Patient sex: M
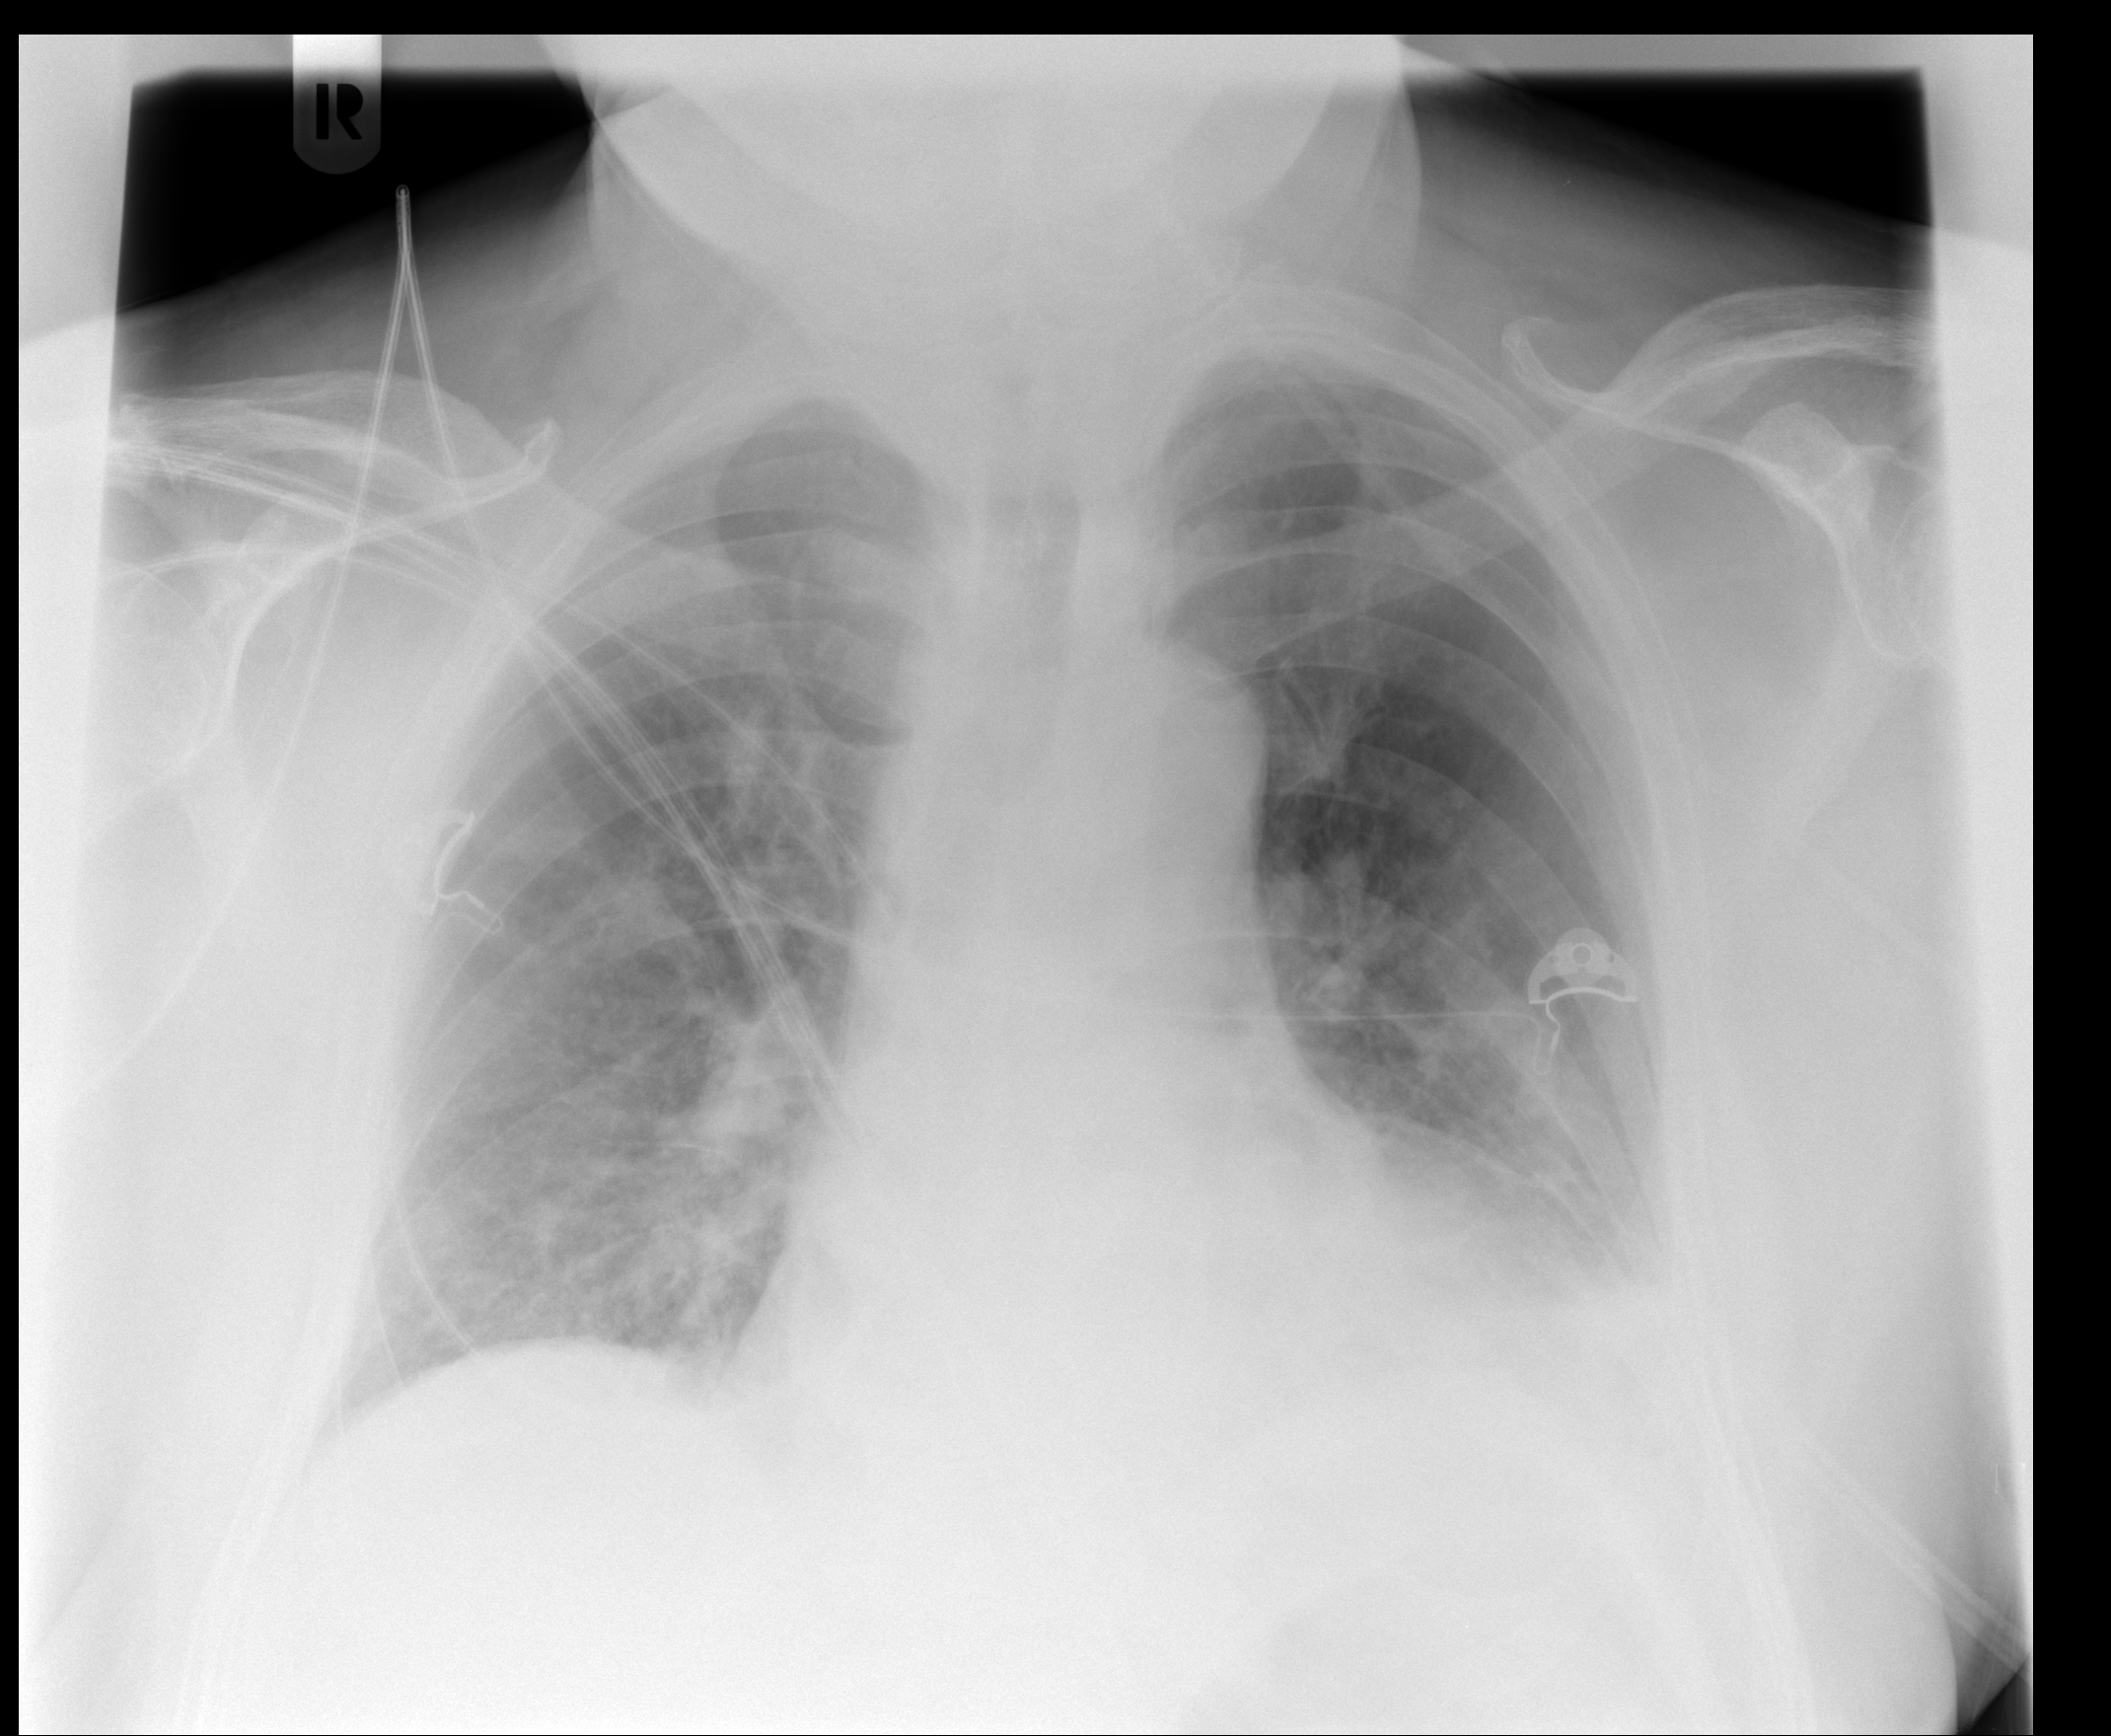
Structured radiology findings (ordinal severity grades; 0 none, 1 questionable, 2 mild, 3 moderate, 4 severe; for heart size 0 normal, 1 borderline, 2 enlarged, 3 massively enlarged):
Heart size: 1
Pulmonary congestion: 0
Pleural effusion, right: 0
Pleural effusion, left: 2
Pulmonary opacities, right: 2
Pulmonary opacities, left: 1
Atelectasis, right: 2
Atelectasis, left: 2